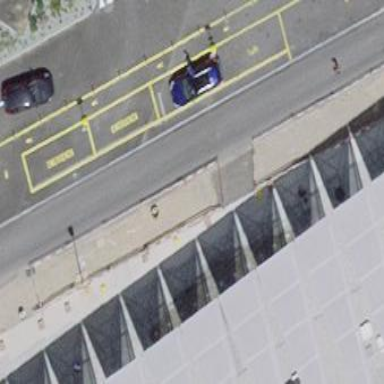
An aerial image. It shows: Taxi stand.